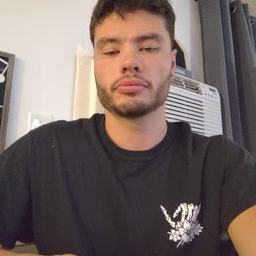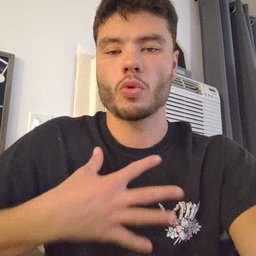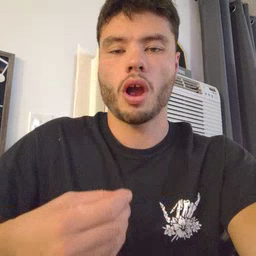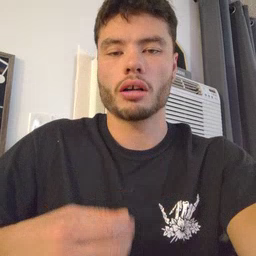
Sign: white